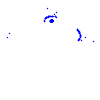
Particle: kaon